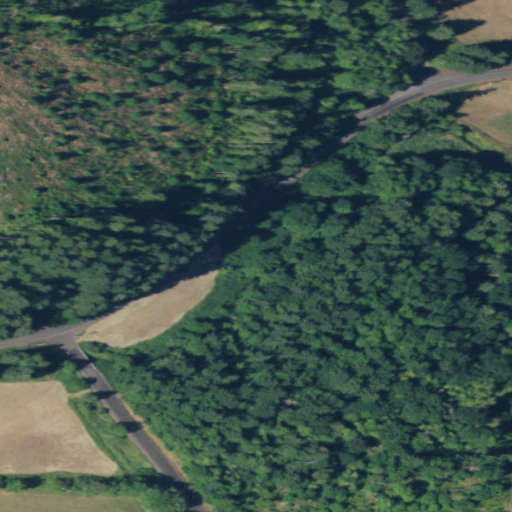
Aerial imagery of valley in Washington named Independence Valley containing evergreen forest, mixed forest, deciduous forest, open development, pasture, shrub, low intensity development, and woody wetlands